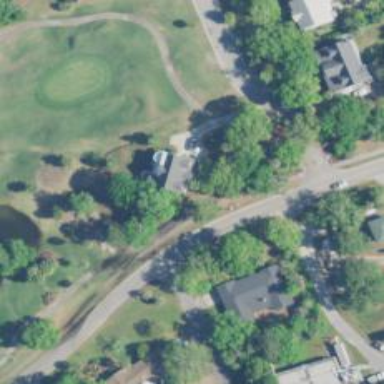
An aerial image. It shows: Path used for both walking and golf.